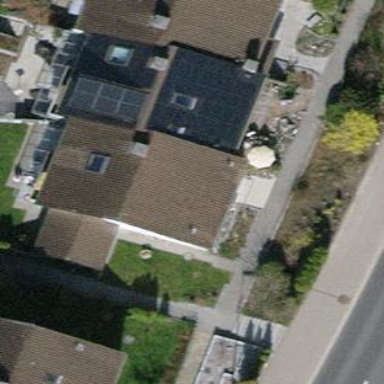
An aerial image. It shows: Residential building with gabled roof covered in roof tiles. The orientation of the roof is across the building.